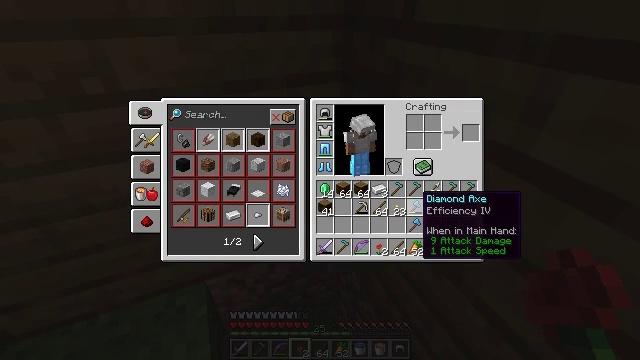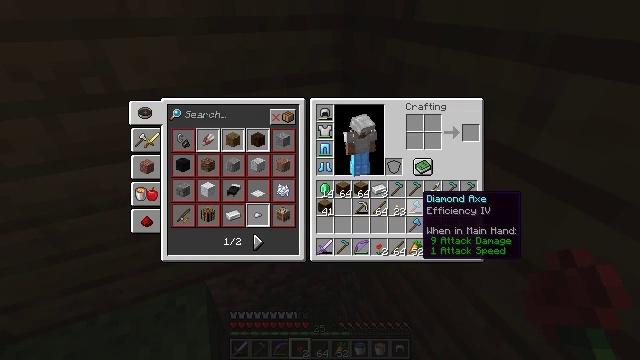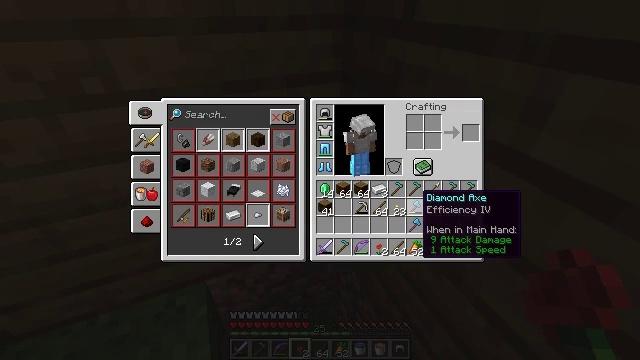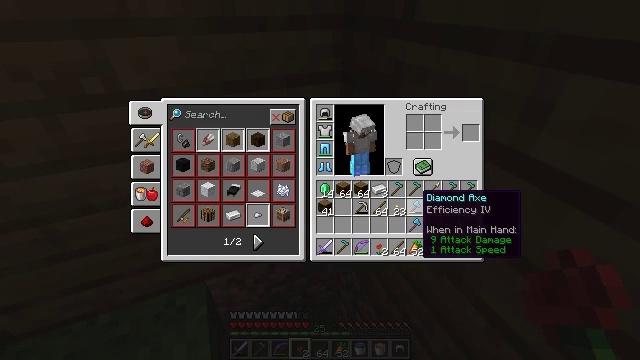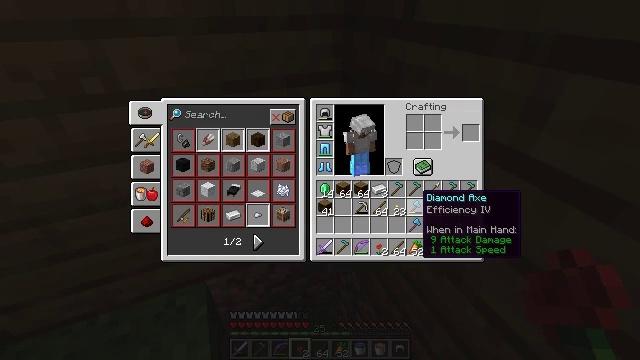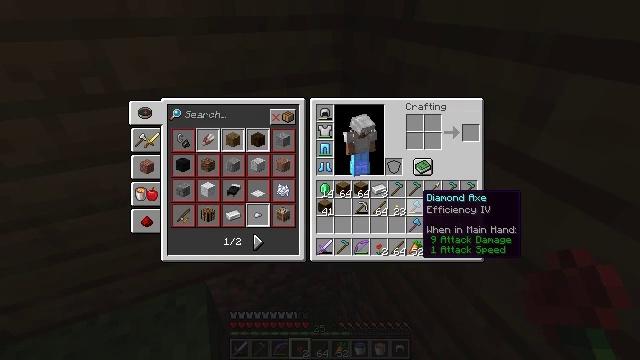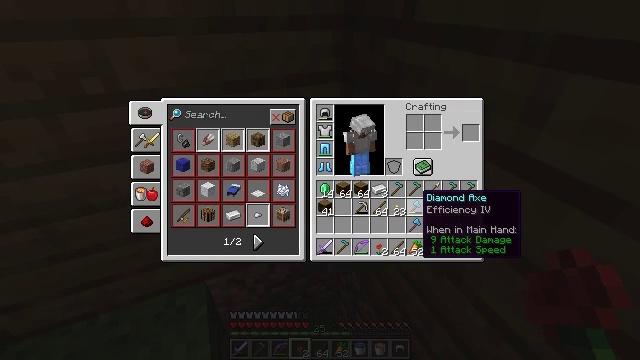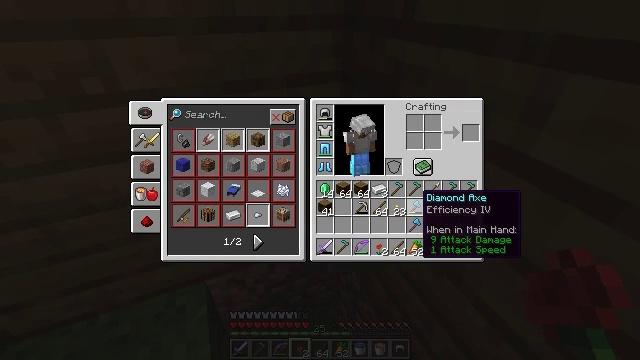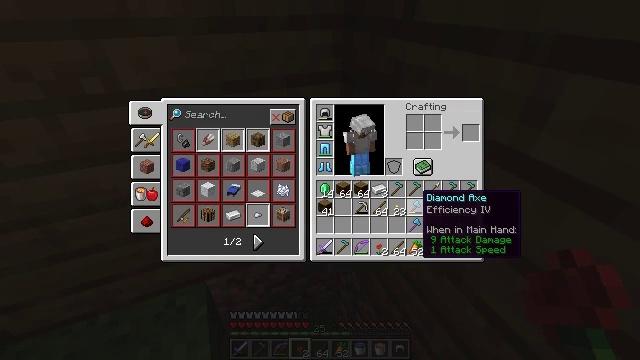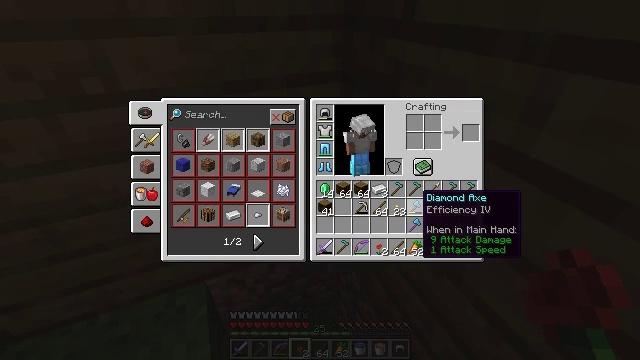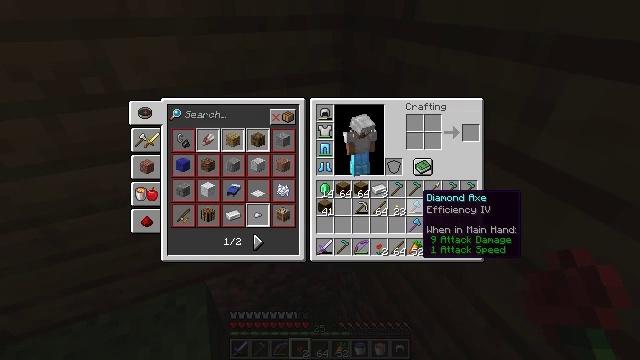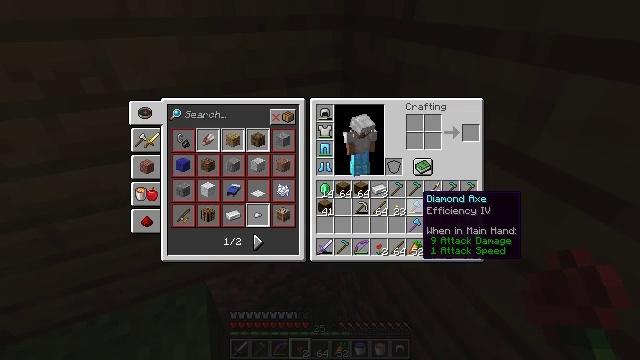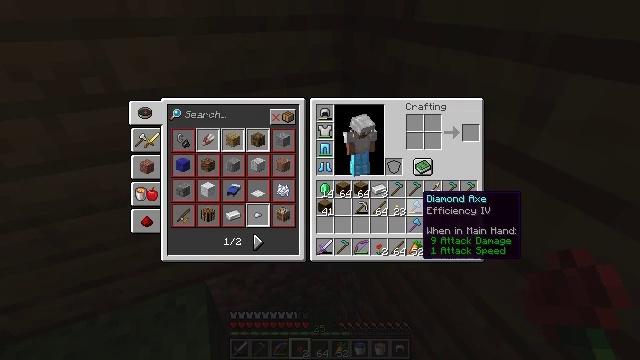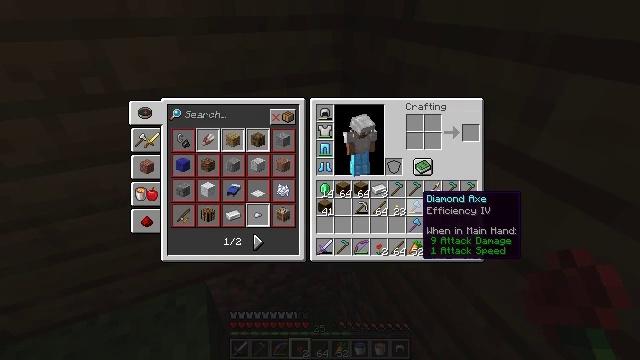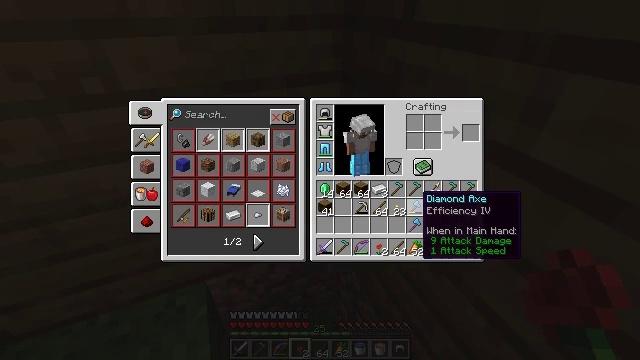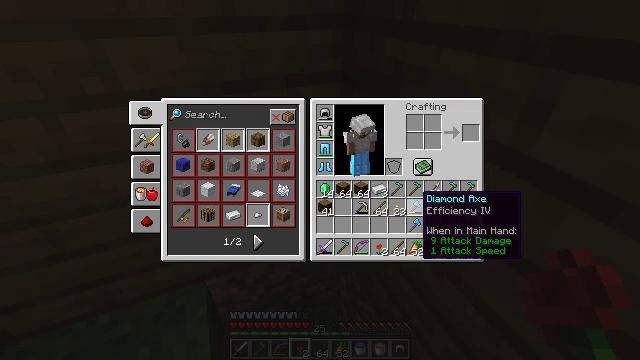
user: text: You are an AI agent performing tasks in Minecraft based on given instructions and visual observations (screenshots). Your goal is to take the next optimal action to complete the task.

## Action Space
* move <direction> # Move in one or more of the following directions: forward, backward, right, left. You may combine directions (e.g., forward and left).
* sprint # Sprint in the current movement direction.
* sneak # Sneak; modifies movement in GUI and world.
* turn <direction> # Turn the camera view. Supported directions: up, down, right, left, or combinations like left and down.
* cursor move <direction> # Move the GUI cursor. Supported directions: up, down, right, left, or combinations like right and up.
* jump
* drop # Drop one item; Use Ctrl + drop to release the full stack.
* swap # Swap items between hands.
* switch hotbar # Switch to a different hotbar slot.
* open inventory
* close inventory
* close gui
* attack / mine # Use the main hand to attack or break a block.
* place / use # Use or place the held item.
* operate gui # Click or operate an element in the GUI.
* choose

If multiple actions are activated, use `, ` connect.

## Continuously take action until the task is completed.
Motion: motion action
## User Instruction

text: Drop a diamond hoe.
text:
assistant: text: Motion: switch to hotbar 2
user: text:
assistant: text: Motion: no_op
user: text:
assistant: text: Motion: no_op
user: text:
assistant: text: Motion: no_op
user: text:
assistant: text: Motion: no_op
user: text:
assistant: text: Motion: no_op
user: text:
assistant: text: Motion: no_op
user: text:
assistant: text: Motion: no_op
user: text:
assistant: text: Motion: no_op
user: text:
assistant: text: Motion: no_op
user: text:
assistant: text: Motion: no_op
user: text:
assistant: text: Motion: no_op
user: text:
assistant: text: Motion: no_op
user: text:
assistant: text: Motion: no_op
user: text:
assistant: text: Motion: no_op
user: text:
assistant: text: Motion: no_op
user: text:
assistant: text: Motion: switch to hotbar 2
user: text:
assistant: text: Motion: switch to hotbar 2
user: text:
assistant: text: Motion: switch to hotbar 2
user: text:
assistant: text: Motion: no_op
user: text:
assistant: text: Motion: no_op
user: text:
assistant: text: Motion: no_op
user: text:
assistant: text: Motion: no_op
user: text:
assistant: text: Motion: no_op
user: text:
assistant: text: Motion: no_op
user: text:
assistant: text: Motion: no_op
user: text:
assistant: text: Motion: no_op
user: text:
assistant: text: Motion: no_op
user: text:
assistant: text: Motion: no_op
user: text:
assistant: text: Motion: no_op